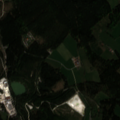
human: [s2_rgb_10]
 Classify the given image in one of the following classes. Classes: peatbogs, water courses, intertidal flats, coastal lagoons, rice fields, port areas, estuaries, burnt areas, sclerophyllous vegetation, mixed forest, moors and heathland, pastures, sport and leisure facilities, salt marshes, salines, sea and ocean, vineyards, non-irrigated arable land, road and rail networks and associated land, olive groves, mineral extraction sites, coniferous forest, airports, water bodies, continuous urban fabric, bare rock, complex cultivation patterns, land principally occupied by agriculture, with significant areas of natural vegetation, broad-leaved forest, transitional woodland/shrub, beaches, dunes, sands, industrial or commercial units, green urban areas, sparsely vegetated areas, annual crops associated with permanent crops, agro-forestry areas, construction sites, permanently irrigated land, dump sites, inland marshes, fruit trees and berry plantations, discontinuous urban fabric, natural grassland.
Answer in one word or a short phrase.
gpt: pastures, complex cultivation patterns, coniferous forest